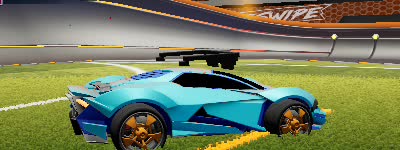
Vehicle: werewolf